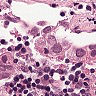
Metastatic tissue present: yes